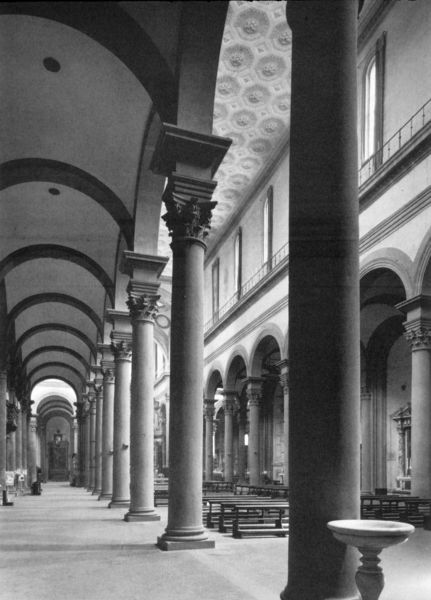
Titel: Santo Spirito (Südl. Seitenschiff)
Künstler: Filippo Brunelleschi
Standort: Firenze
Institution: Chiesa di Santo Spirito
Schlagwörter: dunkel, gemälde, kämpfer, laub, schatten, weiß, fenster, grau, hell, holz, licht, marmor, schmuck, schwarz, säule, säulen, tisch, tische, blick, gebäude, haus, muster, ornament, architektur, schale, schüssel, sockel, stein, brüstung, flach, gitter, kirche, boden, decke, innen, gotik, renaissance, brunnen, reiter, rund, schiff, schiffe, bilder, bogen, italien, perspektive, fußboden, bank, empore, saal, rundbogen, gestühl, symmetrie, dekor, geländer, innenansicht, lichteinfall, plinthe, hoch, menschenleer, galerie, halle, flucht, foto, fotografie, photographie, bögen, gang, gefäß, gewölbe, münchen, palast, dom, becken, schwarzweiß, kranz, zwickel, altar, arkaden, bänke, hauptschiff, kapitelle, kathedrale, langhaus, kapitell, photo, fries, sims, kirchenschiff, gesims, kirchenbänke, bestuhlung, dreischiffig, gotisch, obergarden, seitenschiff, zwerggalerie, ionisch, apsis, rundbögen, romanik, kitche, florenz, ballustrade, gurt, basis, dorisch, maria, korinthisch, laubengang, joch, schaft, behälter, sakral, aufnahme, bau, basilika, kassette, säulengang, bauwerk, arkanthus, brunelleschi, schäfte, tonnengewölbe, romanisch, seitenflügel, basen, bogengang, kämpferplatte, podeste, oberlicht, längsschiff, sitzbänke, taufbecken, kathedralbau, weihwasser, gurte, flachdecke, altäre, gurtbogen, gurtbögen, wasserschüssel, nebenschiff, wasserschale, abschluss, seitenaltar, scheidbögen, san lorenzo, tonnen, kämpferplatten, bogendecke, taufstein, annuli, bewölbe, burtbogen, novella, weihwasserbecken, foto kirche